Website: lowes
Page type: billing-address
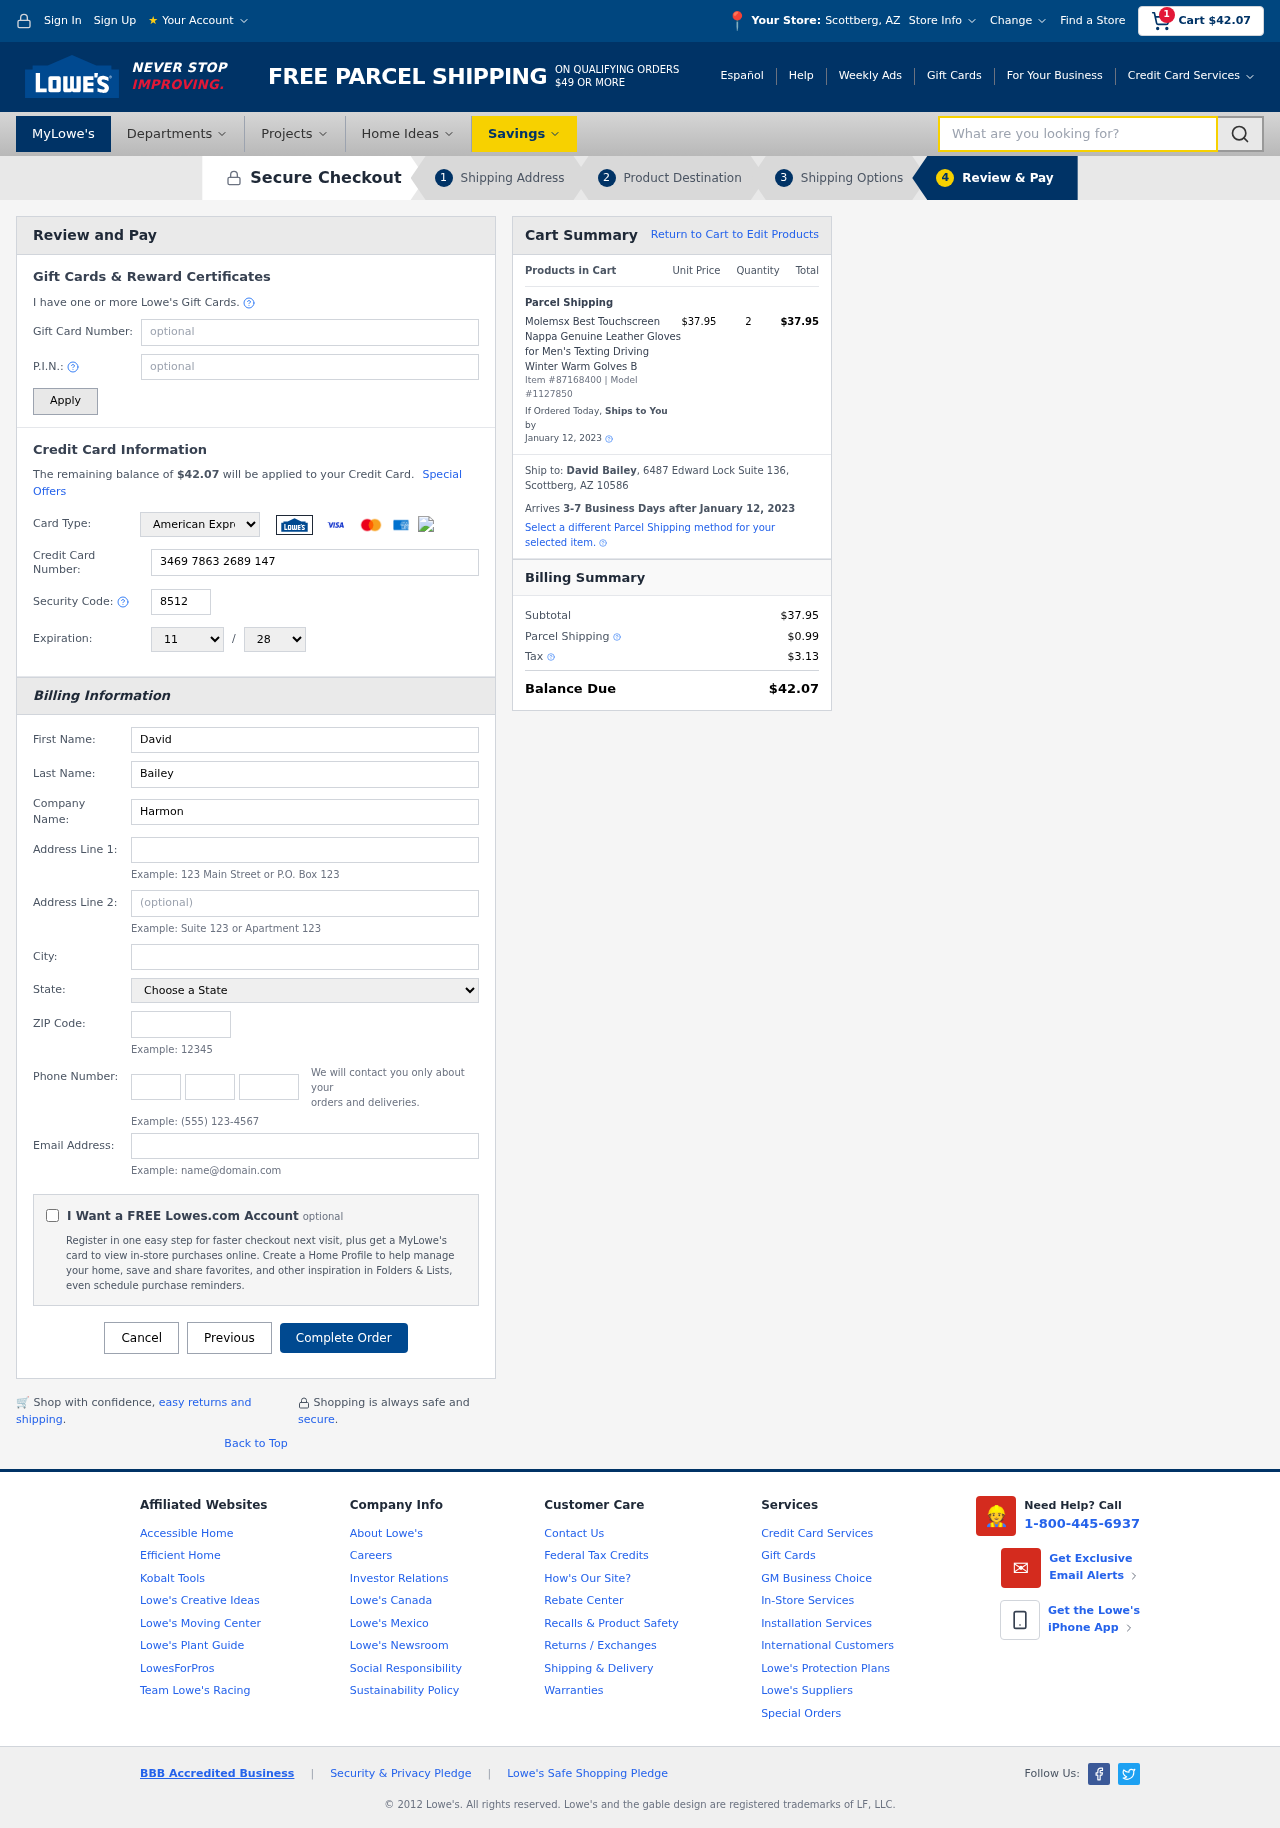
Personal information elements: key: PII_CARD_CVV
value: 8512
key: PII_CARD_EXPIRY_MONTH
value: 11
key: PII_CARD_EXPIRY_YEAR
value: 28
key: PII_CARD_NUMBER
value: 3469 7863 2689 147
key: PII_CARD_TYPE
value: American Express
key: PII_CITY
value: Scottberg
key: PII_CITY_STATE
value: Scottberg, AZ
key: PII_COMPANY
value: Harmon-Olson
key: PII_EMAIL
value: david.bailey@yahoo.com
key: PII_FIRSTNAME
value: David
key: PII_FULLNAME
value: David Bailey
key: PII_LASTNAME
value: Bailey
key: PII_PHONE_AREA
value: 277
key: PII_PHONE_PREFIX
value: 552
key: PII_PHONE_SUFFIX
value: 7506
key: PII_POSTCODE
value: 10586
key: PII_STATE
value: Arizona
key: PII_STREET
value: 6487 Edward Lock Suite 136
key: PII_CITY_STATE_ZIP
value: Scottberg, AZ 10586
Product elements: key: PRODUCT1_NAME
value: Molemsx Best Touchscreen Nappa Genuine Leather Gloves for Men's Texting Driving Winter Warm Golves B
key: PRODUCT1_PRICE
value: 37.95
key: PRODUCT1_QUANTITY
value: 2
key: PRODUCT_ITEM_NUMBER
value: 87168400
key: PRODUCT_MODEL_NUMBER
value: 1127850
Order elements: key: ORDER_SUBTOTAL
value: $42.07
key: ORDER_TOTAL
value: $42.07
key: ORDER_SHIPPING_DATE
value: January 12, 2023
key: ORDER_SUBTOTAL
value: $37.95
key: ORDER_DELIVERY_DATE
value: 3-7 Business Days after January 12, 2023
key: ORDER_SHIPPING_DATE2
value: January 12, 2023
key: ORDER_SUBTOTAL2
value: $37.95
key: ORDER_SHIPPING_COST
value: $0.99
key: ORDER_TAX
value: $3.13
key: ORDER_TOTAL2
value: $42.07
Search elements: key: HEADER_SEARCH
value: What are you looking for?